Current action and preconditions to check: trajectory_clear

Your task: For each precondition in the list above, predict whether it will hold at this action.

Consider the current scene as observed from the mobile robot's camera, and analyze the predicted future states of all dynamic agents (e.g., people, animals, vehicles, or any moving entities) within the NEXT SECOND.

IMPORTANT: Only answer "very likely" if you are absolutely certain—based on strong, clear evidence—that a dynamic agent will violate the precondition in the predicted future state. Do NOT answer "very likely" for unlikely, ambiguous, or low-probability risks.

Ask yourself for each precondition: Is there a high probability, with clear and convincing evidence, that the predicted future states of any dynamic agent will interfere with the predicted future state of the currently executing action within the NEXT SECOND, causing that precondition to fail?

Assess the risk level based on these predictions. Use "likely" or "very likely" if motions create a clear risk of interference.

Use "neutral" or "improbable" if agents are nearby but their predicted paths are clearly diverging or non-conflicting.

Failure Risk Categories: "very improbable", "improbable", "neutral", "likely", "very likely"

Answer Format: Output ONLY the probability_of_failure value from these categories: "very improbable", "improbable", "neutral", "likely", "very likely"

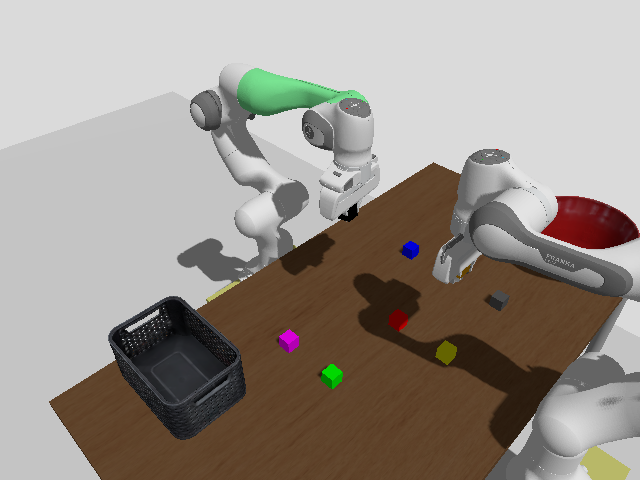

Answer: improbable